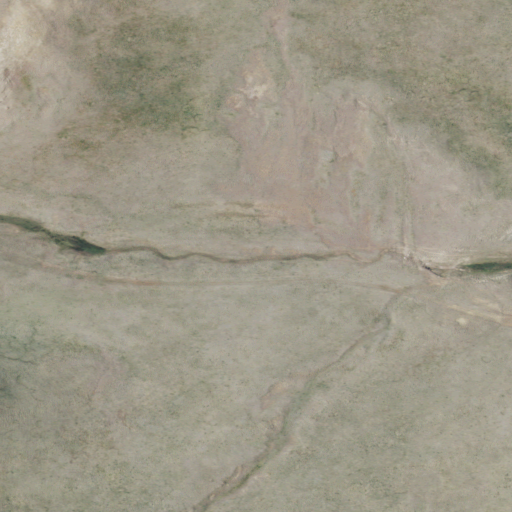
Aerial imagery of mountains in Montana named Cayuse Hills containing only grassland